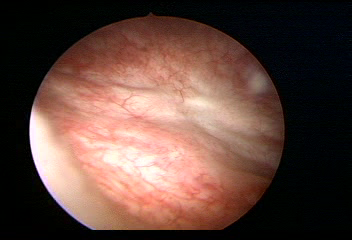
Modality: WLC
Class: Normal mucosa
Bladder cancer association: No